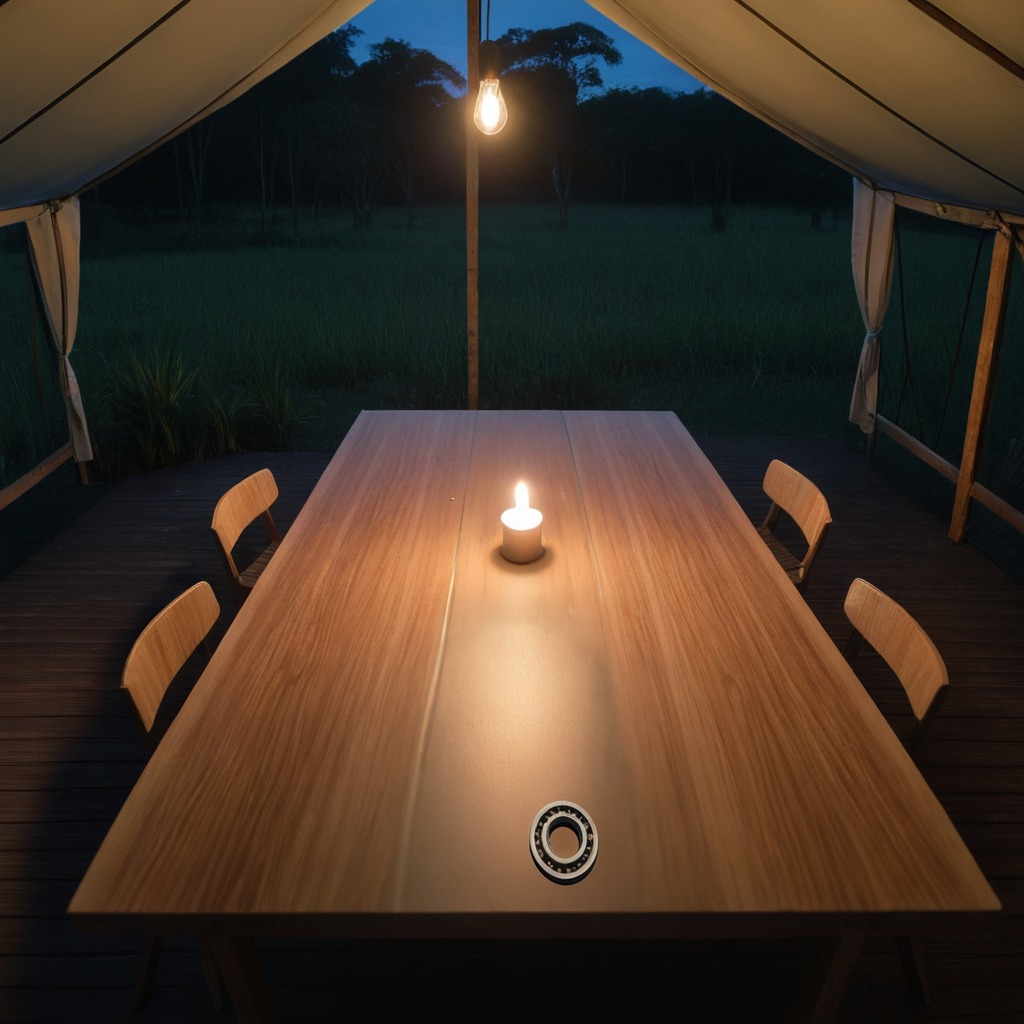
A metal ball bearing is lying on the wooden table.